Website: bh-photo
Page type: gifting
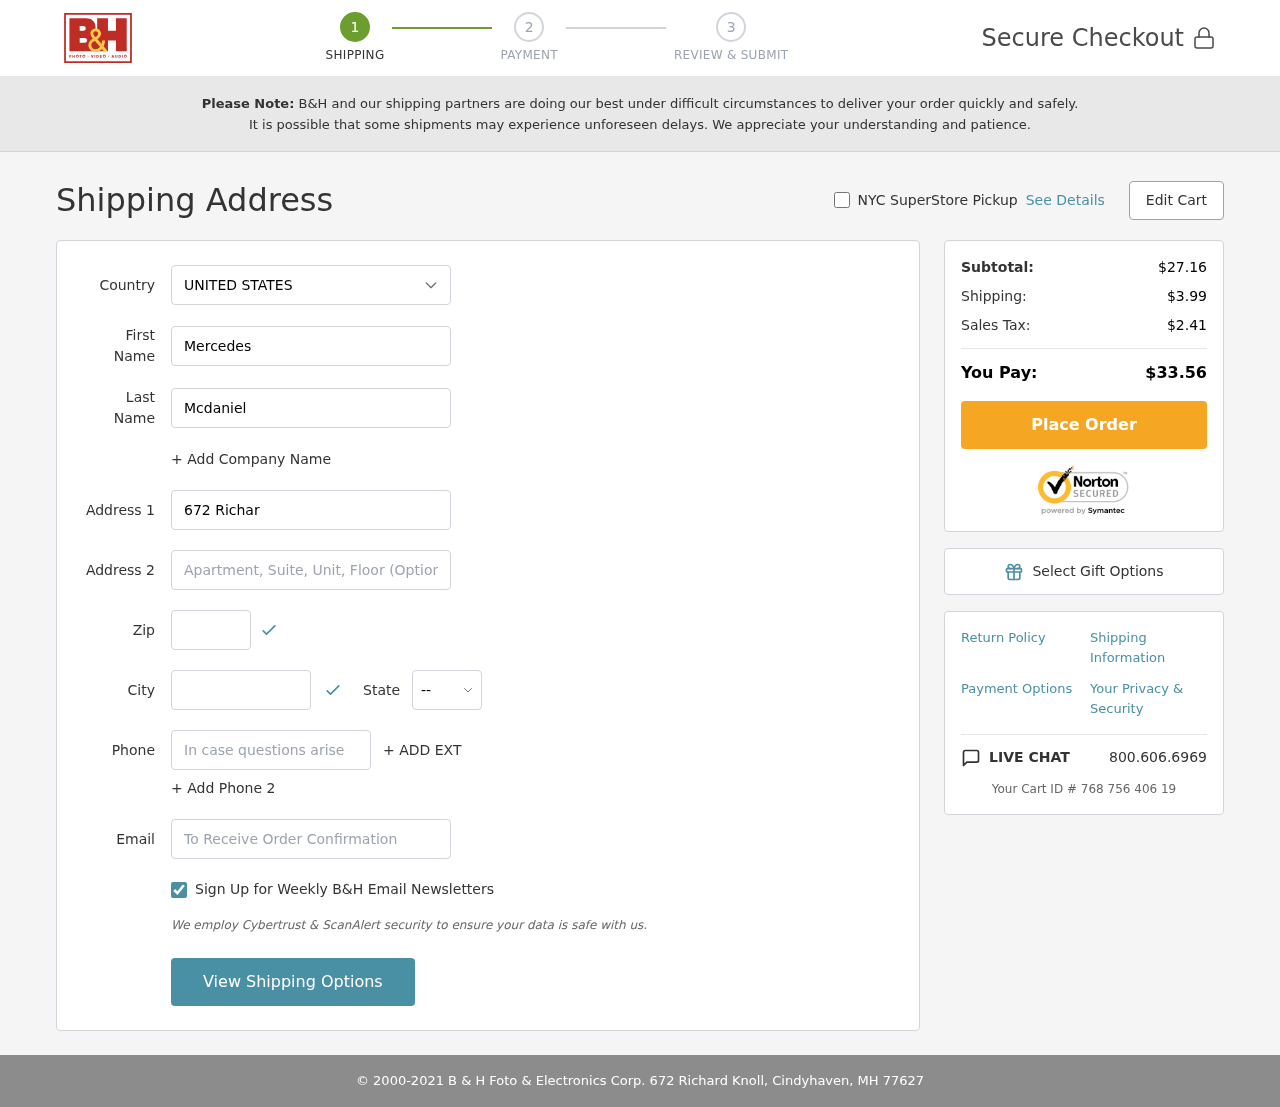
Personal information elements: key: PII_CITY
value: Cindyhaven
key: PII_COUNTRY
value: United States
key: PII_EMAIL
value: mercedes.mcdaniel@yahoo.com
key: PII_FIRSTNAME
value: Mercedes
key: PII_LASTNAME
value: Mcdaniel
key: PII_PHONE
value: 3817565170
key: PII_POSTCODE
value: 77627
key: PII_STATE_ABBR
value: MH
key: PII_STREET
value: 672 Richard Knoll
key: PII_STREET2
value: Apt. 902
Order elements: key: ORDER_SUBTOTAL
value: $27.16
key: ORDER_SHIPPING_COST
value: $3.99
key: ORDER_TAX
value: $2.41
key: ORDER_TOTAL
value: $33.56
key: ORDER_ID
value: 768 756 406 19